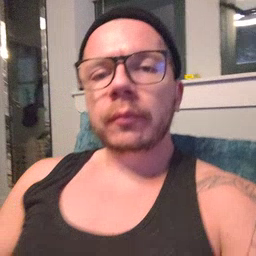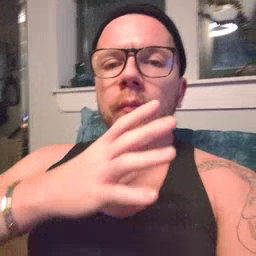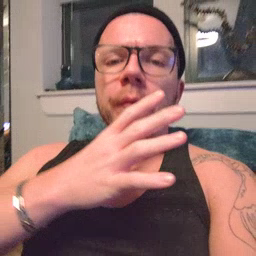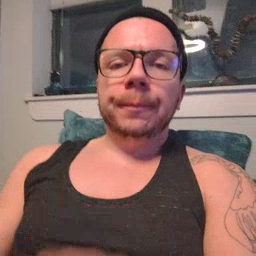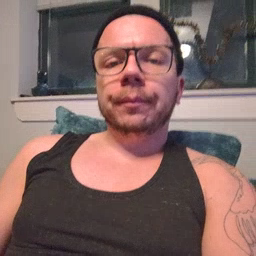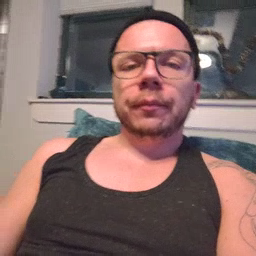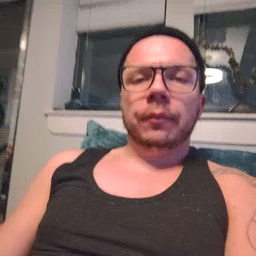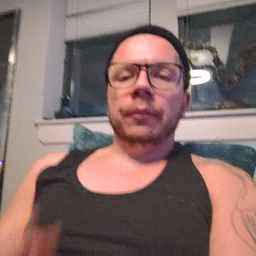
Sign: mom